Question: I would like to list the connections of an excel file, in C#.
Using COM interface, I can open the excel file, but how can I find references?

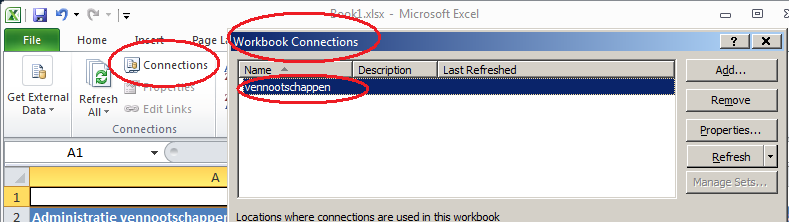
Answer: I'm not sure how to do it in C# but this may put you on the right path.
In Excel VBA you can cycle through the .Connections property inside of the workbook object.
here's an example that prints all the connections to the debug window:
'''
Dim conn As WorkbookConnection
For Each conn In ActiveWorkbook.Connections
Debug.Print conn.Name
Next conn
'''